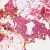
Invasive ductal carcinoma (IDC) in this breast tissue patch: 0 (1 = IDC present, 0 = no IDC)